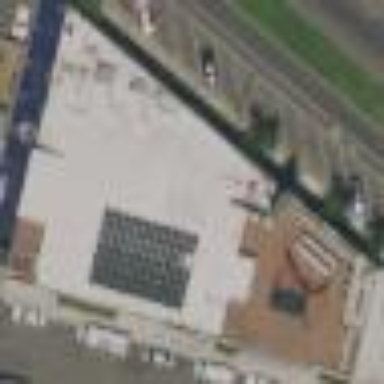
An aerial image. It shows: Commercial building.